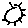
Label: sun